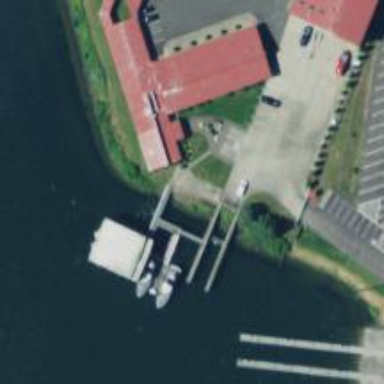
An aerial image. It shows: Pier designed with boat lift feature.